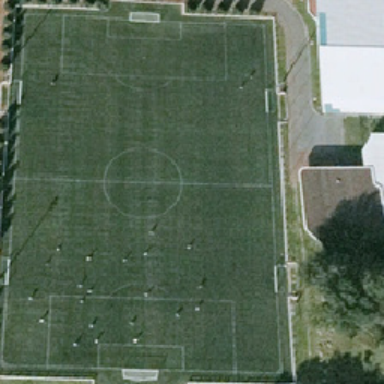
Some trees and buildings are around the football field with some people .